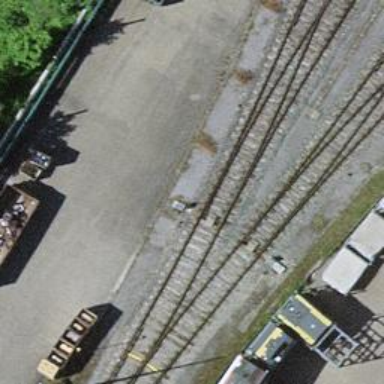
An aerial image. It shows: Single-track railway yard.